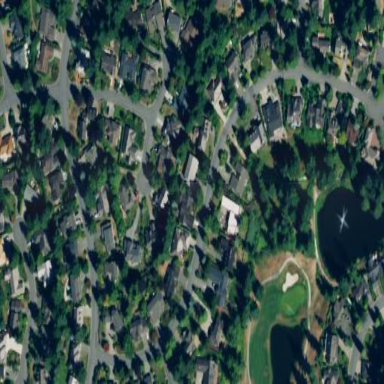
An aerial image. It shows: Residential area within neighborhood.